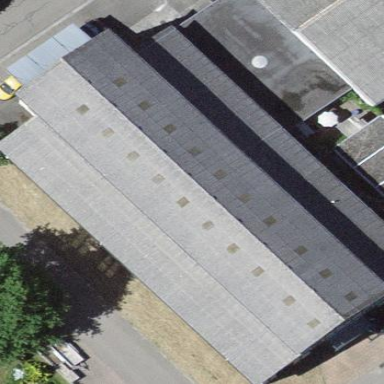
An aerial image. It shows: Warehouse.